Question: I have an 'EditText' which InputType is 'numberPassword', and a 'Button'"ANYNAME". I'd like to use "OK" key on softkeyboard (numeric keyboard) instead of the 'Button'"ANYNAME" to execute a giving function in my code.

How can I realize that?
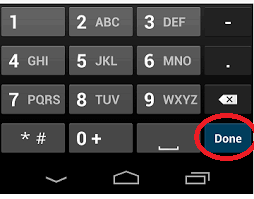
Answer: '''
mEditText.setOnEditorActionListener(new TextView.OnEditorActionListener() {
@Override
public boolean onEditorAction(TextView v, int actionId, KeyEvent event) {
// call some function
return false;
}
});
'''
if you want to change "Done" button title, use:
'''
mEditText.setImeActionLabel("OK", KeyEvent.KEYCODE_ENTER);
'''